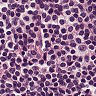
Metastatic tissue present: no